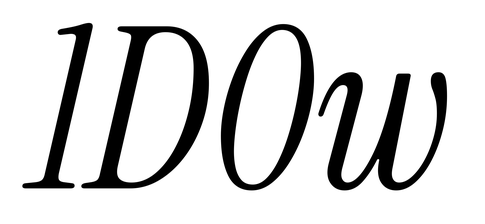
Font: InstrumentSerif-Italic